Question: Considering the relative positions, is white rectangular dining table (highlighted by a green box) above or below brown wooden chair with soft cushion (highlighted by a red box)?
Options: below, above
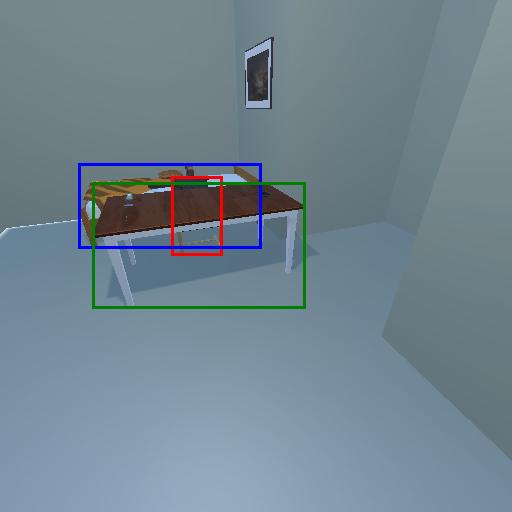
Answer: below